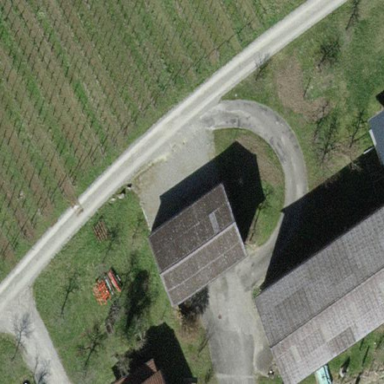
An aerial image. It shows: Gabled roof on farm auxiliary building.